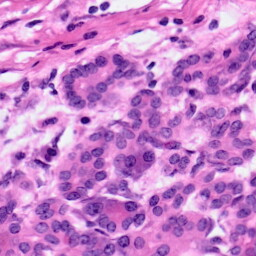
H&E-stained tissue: Pancreatic